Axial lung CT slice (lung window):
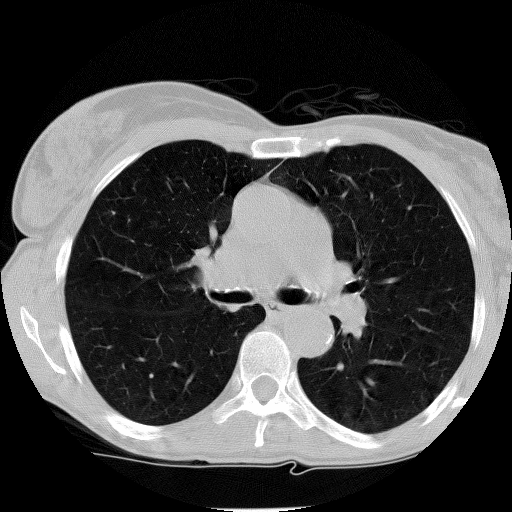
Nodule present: no